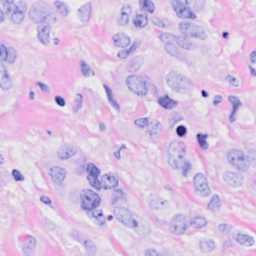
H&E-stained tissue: Breast